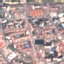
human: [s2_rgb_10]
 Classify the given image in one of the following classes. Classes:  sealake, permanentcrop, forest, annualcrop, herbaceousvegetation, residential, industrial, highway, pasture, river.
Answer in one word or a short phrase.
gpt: Residential